Question: I have 2 div, one is using position :absolute and another is using position : static (default)
the absolute position by left : 100px.
the static position by margin-left : 100px
Why they aren't the positions at same place?

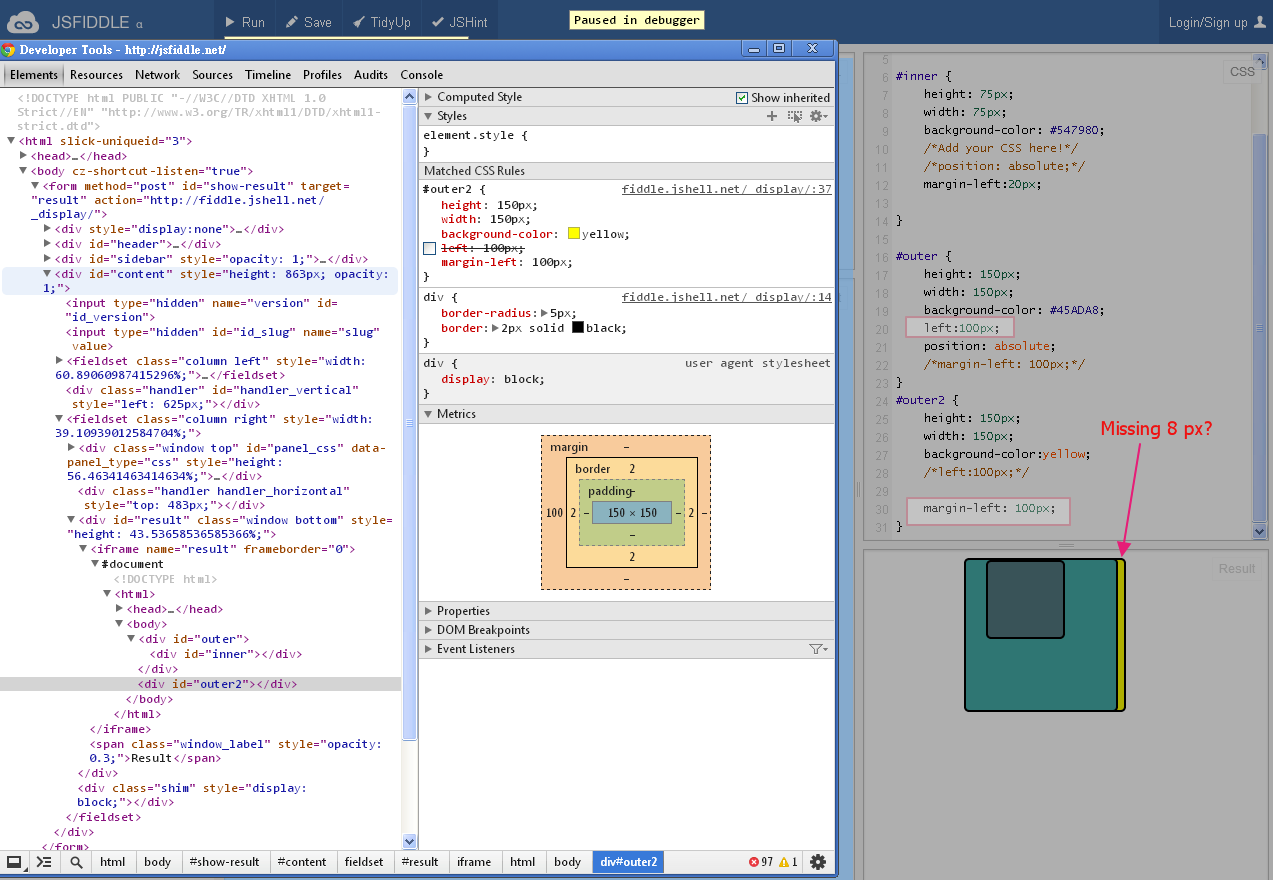
Answer: Posting a link to the fiddle would be nice, but until then you could try setting:
'''
html, body
{
margin: 0;
padding: 0;
}
'''
Since the absolutely positioned 'div' has been taken out of the normal flow of the document, it is most likely that any inconsistencies between the placement of the static 'div' and the absolute 'div' are caused by 'margin''s or 'padding''s set on the elements containing the static 'div'.